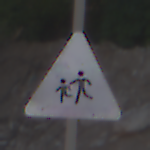
Verkehrszeichen: KinderRechts
Umgebung: Outdoor, Suburban
Tageszeit: MorningAfternoon
Wetter: PartlyCloudy
Licht: Natural
Jahreszeit: NotSpecified
Kontrast: HighContrast